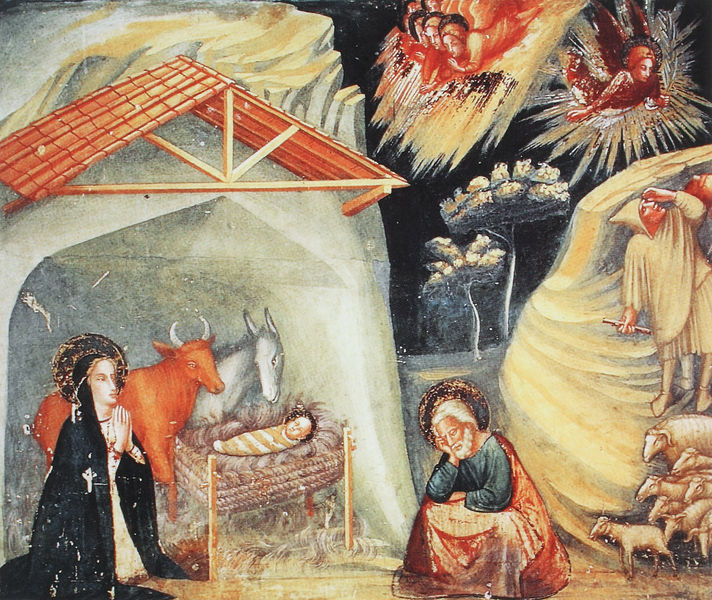
Titel: Fresken des Kloster von Pedralbes; Kapelle St. Michael
Künstler: Ferrer Bassa
Standort: Barcelona/ Pedralbes (EU - E)
Schlagwörter: baum, berg, himmel, mann, bäume, gelb, frau, nacht, schwarz, dach, rot, tiere, bibel, stein, vieh, sonne, mantel, kind, esel, engel, fels, herde, kuh, rind, mary, scheune, stern, beten, gebet, flöte, jesus, grotte, stall, fresko, hörner, maria, betend, schafe, ochse, stier, hirte, hirten, josef, joseph, testament, verkündigung, kapuze, geburt, krippe, säugling, ochs, geburt christi, geburt jesu, bethlehem, christi geburt, maria und joseph, +heu, birth of jesus, nativity